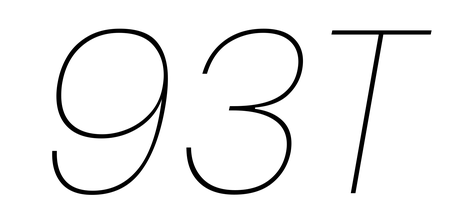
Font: Poppins-ThinItalic